Question:
I need to run an SQL query which will display all the employees who were hired before their managers and they have the minimum salary for his function.
'''
SELECT ENAME,JOB, SALAR FROM EMP
WHERE JOB = 'SALESMAN'
OR JOB = 'CLERK'
OR JOB = 'ANALYST'
'''
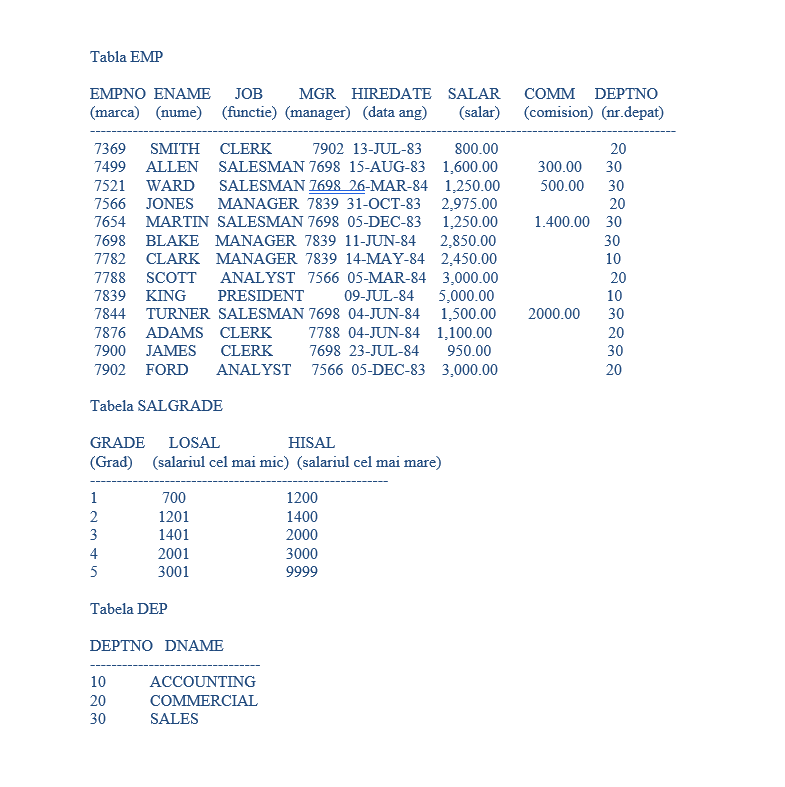
Answer: Use window functions:
'''
select . . .
from (select e.*, m.hiredate as mgr_hiredate,
min(salar) over (partition by job) as min_salar
from emp e left join
emp em
on e.mgr = m.empno
) em
where hiredate < mgr_hiredate and salar = min_salar;
'''